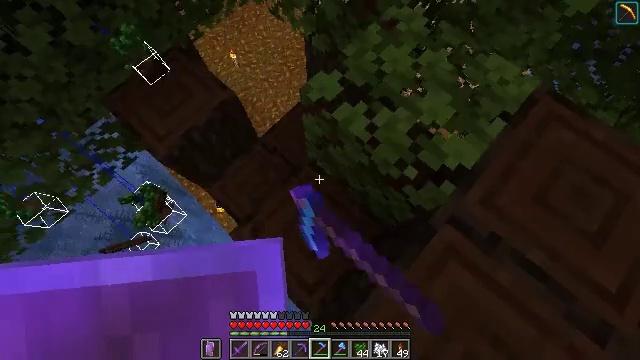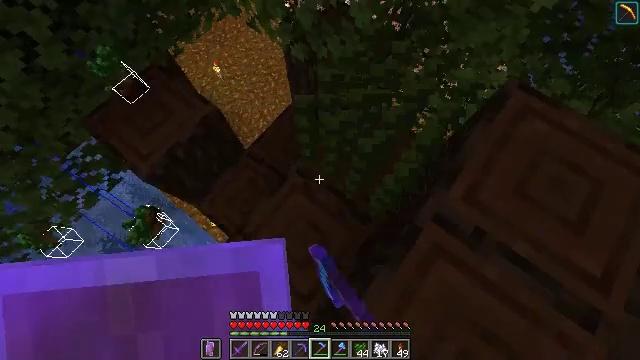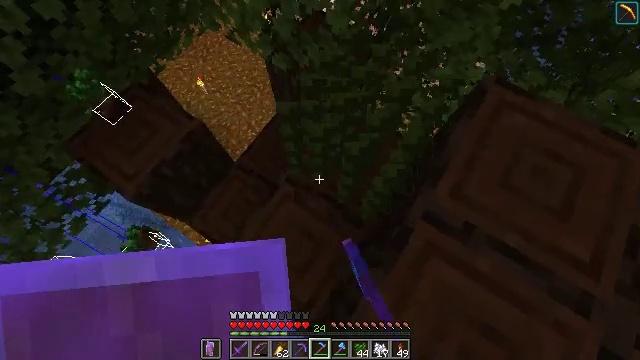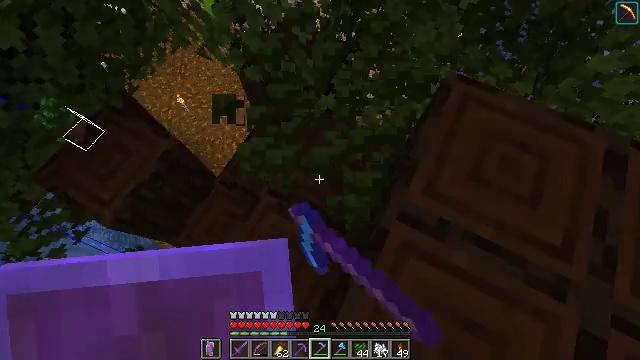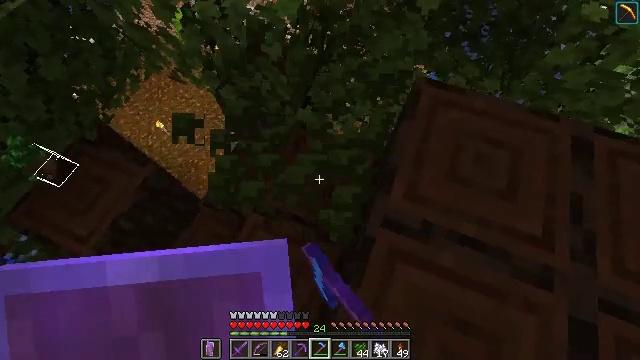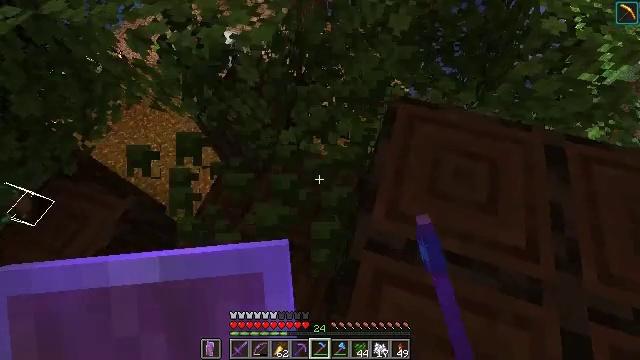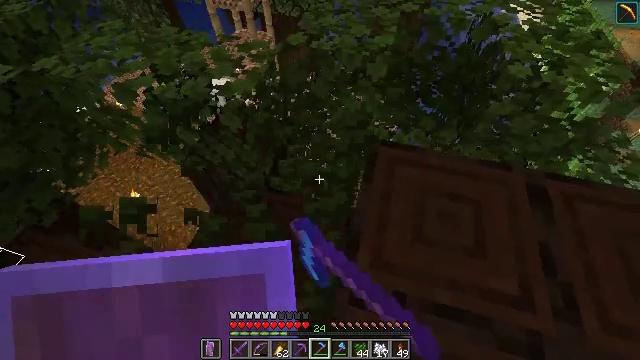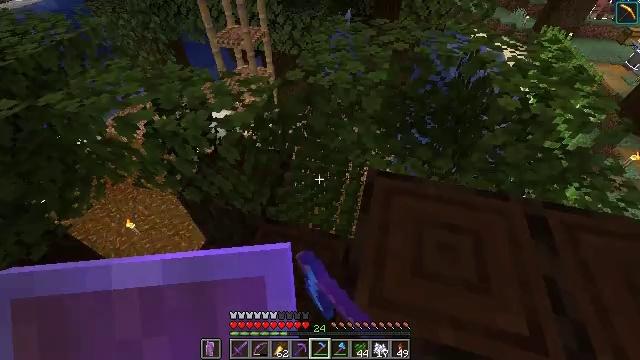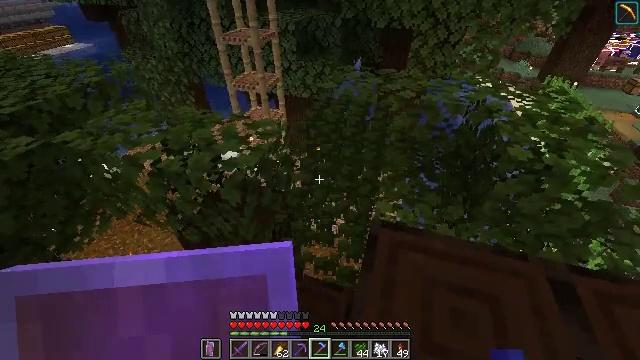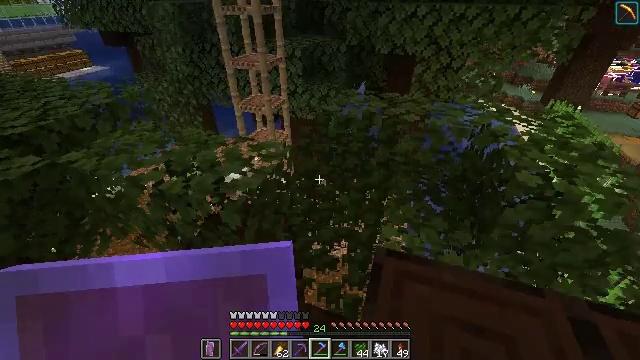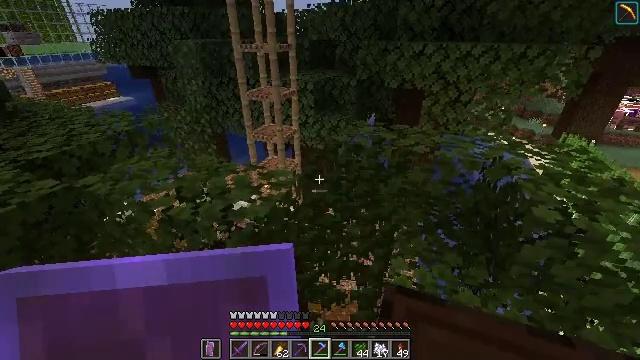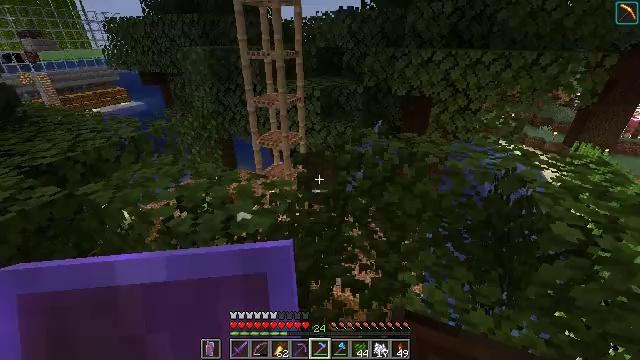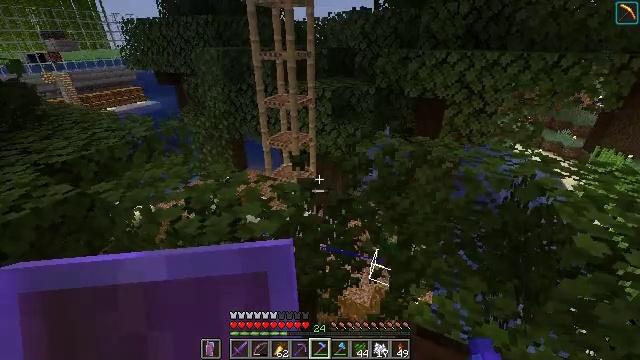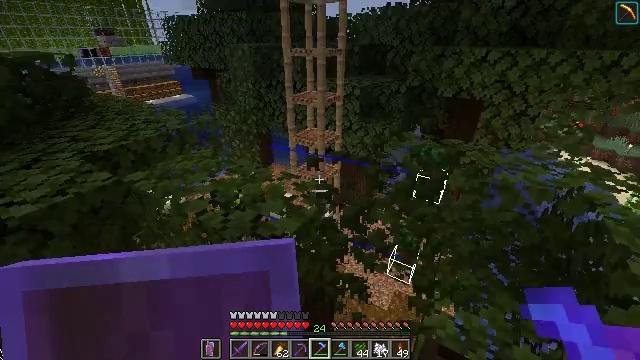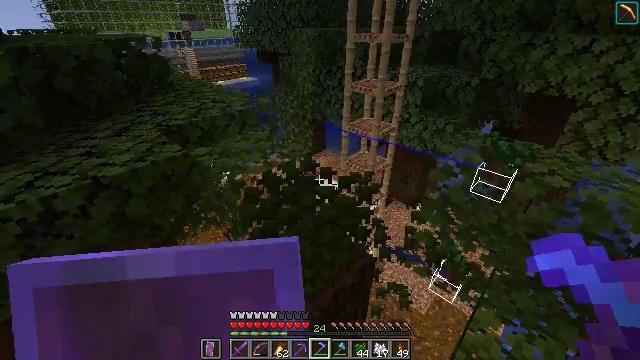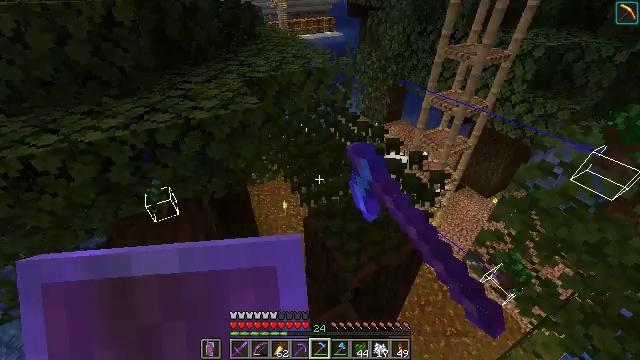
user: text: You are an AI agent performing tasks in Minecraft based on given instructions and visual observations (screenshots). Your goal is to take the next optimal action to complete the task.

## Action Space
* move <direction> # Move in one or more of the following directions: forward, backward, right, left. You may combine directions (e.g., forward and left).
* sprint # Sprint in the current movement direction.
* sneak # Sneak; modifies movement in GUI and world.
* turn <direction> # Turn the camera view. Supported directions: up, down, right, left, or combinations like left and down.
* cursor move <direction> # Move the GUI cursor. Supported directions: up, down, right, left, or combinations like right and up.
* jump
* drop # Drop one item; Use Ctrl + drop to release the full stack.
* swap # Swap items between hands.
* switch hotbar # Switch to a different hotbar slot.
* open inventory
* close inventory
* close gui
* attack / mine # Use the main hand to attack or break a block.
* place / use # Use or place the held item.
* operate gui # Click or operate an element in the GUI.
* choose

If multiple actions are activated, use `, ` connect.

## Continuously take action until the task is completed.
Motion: motion action
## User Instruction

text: Use shears to efficiently mine dark oak leaves.
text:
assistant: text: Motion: move right, sneak, turn right and up, attack / mine
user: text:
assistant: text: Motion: move right, sneak, turn right and up, attack / mine
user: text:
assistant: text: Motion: move right, sneak, turn right and up, attack / mine
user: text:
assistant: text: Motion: move forward and move right, sneak, turn right and up, attack / mine
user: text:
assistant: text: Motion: move forward and move right, sneak, turn right and up, attack / mine
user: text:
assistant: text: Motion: move forward and move right, sneak, turn right and up, attack / mine
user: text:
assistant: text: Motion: move forward, sneak, turn up, attack / mine
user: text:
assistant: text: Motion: move forward, sneak, turn left and up, attack / mine
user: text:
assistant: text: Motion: move forward, sneak, turn left and up, attack / mine
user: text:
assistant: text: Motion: move forward, sneak, turn left and up, attack / mine
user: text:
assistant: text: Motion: move forward, sneak, turn left and up, attack / mine
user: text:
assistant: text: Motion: move forward, sneak, turn left, attack / mine
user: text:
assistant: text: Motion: move forward, sneak, turn left, attack / mine
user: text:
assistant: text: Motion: move forward, sneak, turn left and down, attack / mine
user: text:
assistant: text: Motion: move forward and move right, sneak, turn left and down, attack / mine
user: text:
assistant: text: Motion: move forward and move right, sneak, turn left and down, attack / mine
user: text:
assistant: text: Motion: move forward and move right, sneak, turn left and down, attack / mine
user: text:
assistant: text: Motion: move forward and move right, sneak, turn right, attack / mine
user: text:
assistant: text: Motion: move forward and move right, sneak, turn right and down, attack / mine
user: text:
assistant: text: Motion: move forward and move right, sneak, turn right, attack / mine
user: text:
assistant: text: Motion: move right, sneak, turn right, attack / mine
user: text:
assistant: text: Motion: move right, sneak, turn right and up, attack / mine
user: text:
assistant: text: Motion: move right, sneak, turn right and up, attack / mine
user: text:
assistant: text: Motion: move right, sneak, turn right, attack / mine
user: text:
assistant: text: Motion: move forward and move right, sneak, turn right, attack / mine
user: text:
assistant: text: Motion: move forward and move right, sneak, attack / mine
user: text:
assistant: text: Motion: move forward and move right, sneak, attack / mine
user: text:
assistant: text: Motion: move forward and move right, sneak, turn right, attack / mine
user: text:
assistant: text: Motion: move forward and move right, sneak, turn right and up, attack / mine
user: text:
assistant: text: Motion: move forward and move right, sneak, attack / mine